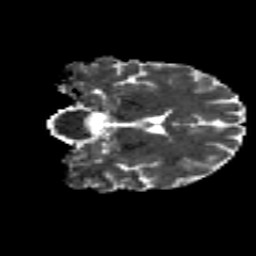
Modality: MD
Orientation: coronal
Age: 25
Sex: female
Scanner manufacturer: siemens
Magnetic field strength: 3 T
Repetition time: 8.8 s
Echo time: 0.085 s